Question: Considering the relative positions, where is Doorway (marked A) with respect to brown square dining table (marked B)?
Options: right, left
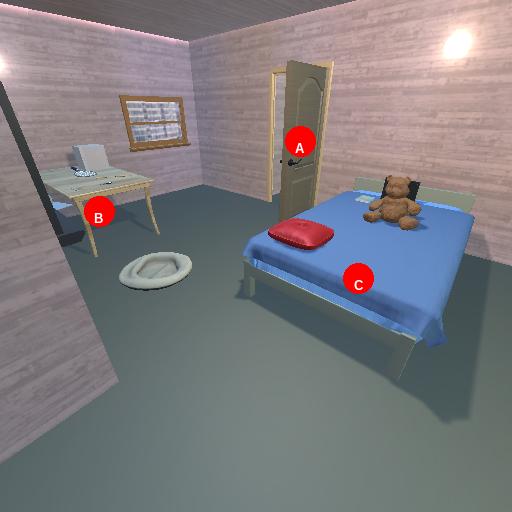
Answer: right